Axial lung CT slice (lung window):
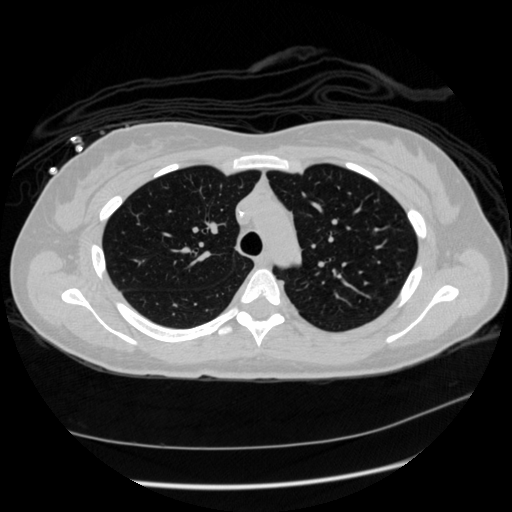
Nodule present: no